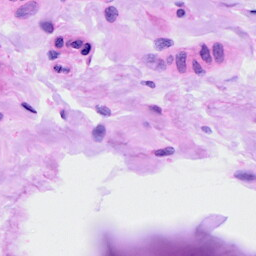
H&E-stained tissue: Ovarian